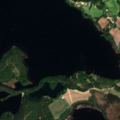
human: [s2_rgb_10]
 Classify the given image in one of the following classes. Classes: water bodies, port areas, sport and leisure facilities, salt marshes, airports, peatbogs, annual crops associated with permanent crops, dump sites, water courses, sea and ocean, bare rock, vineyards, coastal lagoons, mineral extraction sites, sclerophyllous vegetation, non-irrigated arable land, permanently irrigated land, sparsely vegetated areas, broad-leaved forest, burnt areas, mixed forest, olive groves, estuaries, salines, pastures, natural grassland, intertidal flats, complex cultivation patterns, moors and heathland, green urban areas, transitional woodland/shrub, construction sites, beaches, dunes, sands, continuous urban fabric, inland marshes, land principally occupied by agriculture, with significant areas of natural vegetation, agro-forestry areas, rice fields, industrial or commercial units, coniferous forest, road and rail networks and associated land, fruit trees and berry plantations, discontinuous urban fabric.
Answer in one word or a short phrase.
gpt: land principally occupied by agriculture, with significant areas of natural vegetation, mixed forest, water bodies